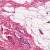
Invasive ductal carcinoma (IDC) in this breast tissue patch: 0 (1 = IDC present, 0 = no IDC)